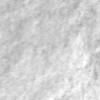
Label: no_change